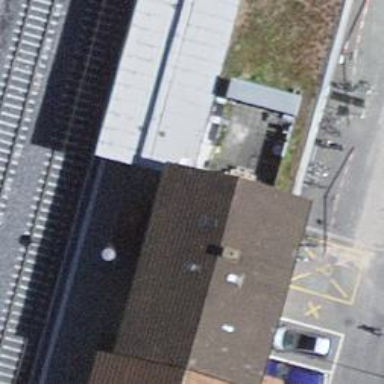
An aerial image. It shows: Railway station.